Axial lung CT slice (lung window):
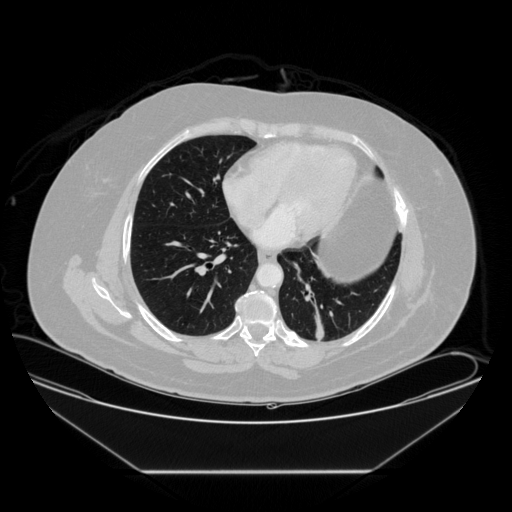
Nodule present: no